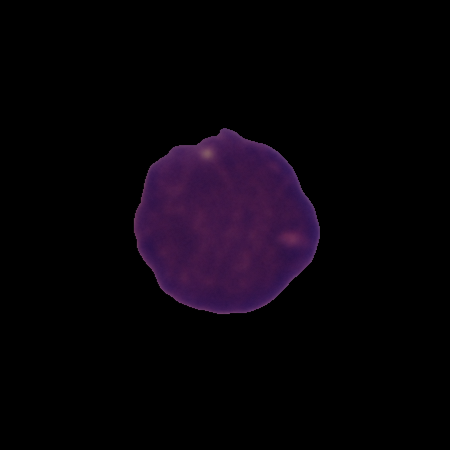
Label: cancer